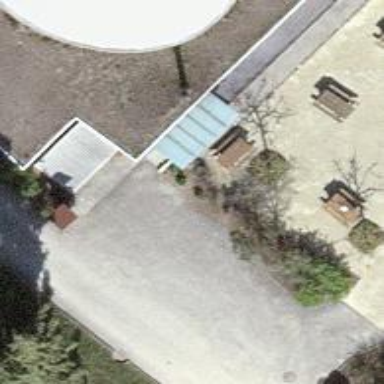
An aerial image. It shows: Picnic table located in leisure land area.